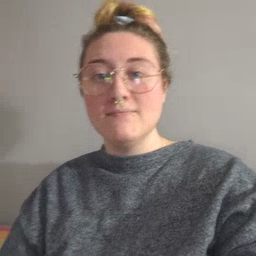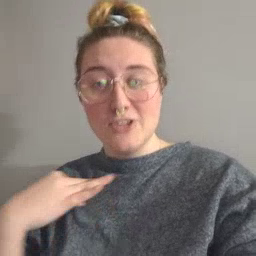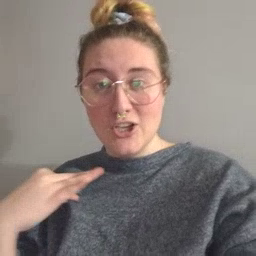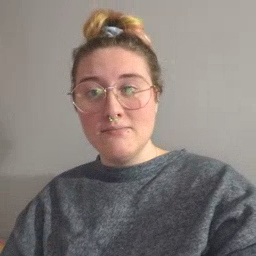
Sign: shirt